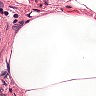
Metastatic tissue present: no